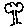
Label: tree